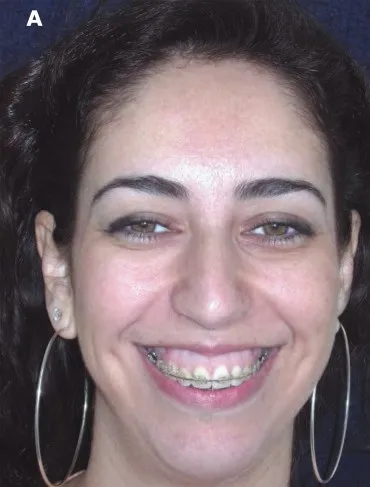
Preoperative frontal aspect.
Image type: medical_photograph (oral_photograph)